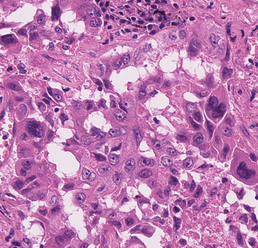
Tumor epithelial tissue: yes
Tumor-associated stroma tissue: yes
Normal tissue: no